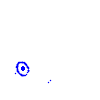
Particle: electron